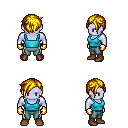
a pixel art fantasy rpg character, male body template, dark elf, purple skin, teal pirate shirt, teal pants, blonde pixie cut hairstyle, gold gloves, brown shoes, four views (front, back, left, right), 2x2 character sprite sheet, small pixel art, hard edges, no anti-aliasing